Interaction volume radius: 5 \u00c5
Interaction volume height: 15 \u00c5
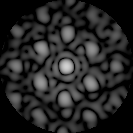
Disorder parameter: 0.4243